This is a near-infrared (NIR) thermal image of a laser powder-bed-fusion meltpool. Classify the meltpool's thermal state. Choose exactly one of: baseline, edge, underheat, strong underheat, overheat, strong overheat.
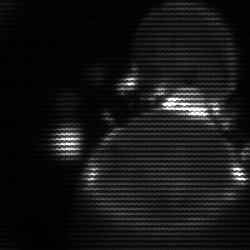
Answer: edge